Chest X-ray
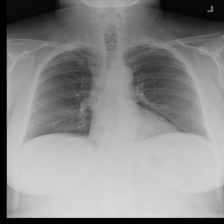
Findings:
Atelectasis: negative
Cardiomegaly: negative
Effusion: negative
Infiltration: negative
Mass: negative
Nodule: negative
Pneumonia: negative
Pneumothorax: negative
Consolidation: negative
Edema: negative
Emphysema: negative
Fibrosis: negative
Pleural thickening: negative
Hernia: negative